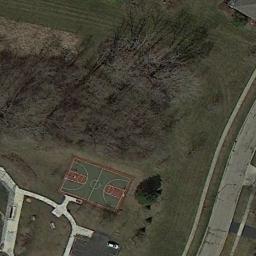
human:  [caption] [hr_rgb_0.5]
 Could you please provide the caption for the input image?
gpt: A basketball court on the lawn and some trees beside .

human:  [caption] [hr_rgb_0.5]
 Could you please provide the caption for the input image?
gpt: A car stopped by the basketball court .

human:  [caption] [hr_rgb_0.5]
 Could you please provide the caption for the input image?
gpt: There is a basketball court in the middle of grass by the road .

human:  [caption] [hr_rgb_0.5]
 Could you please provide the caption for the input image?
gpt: The basketball court is beside a large piece of grass .

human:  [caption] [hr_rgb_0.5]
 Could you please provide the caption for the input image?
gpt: Many trees are near the basketball court .